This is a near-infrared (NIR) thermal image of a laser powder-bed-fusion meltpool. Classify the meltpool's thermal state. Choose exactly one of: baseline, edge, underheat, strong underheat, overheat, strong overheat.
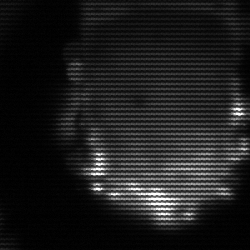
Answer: baseline